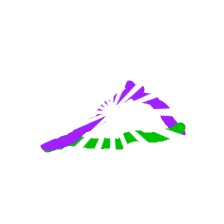
Shape: triangle